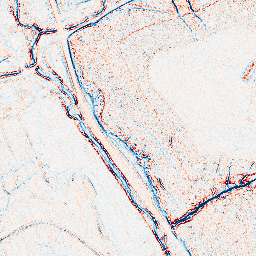
Category: edge_preserving
Decomposition family: bilateral
Decomposition parameters: d: 5
sigma_color: 100
sigma_space: 75
Upsampling method: bicubic
Upsampling parameters: scale: 8
Upsampling scale: 8